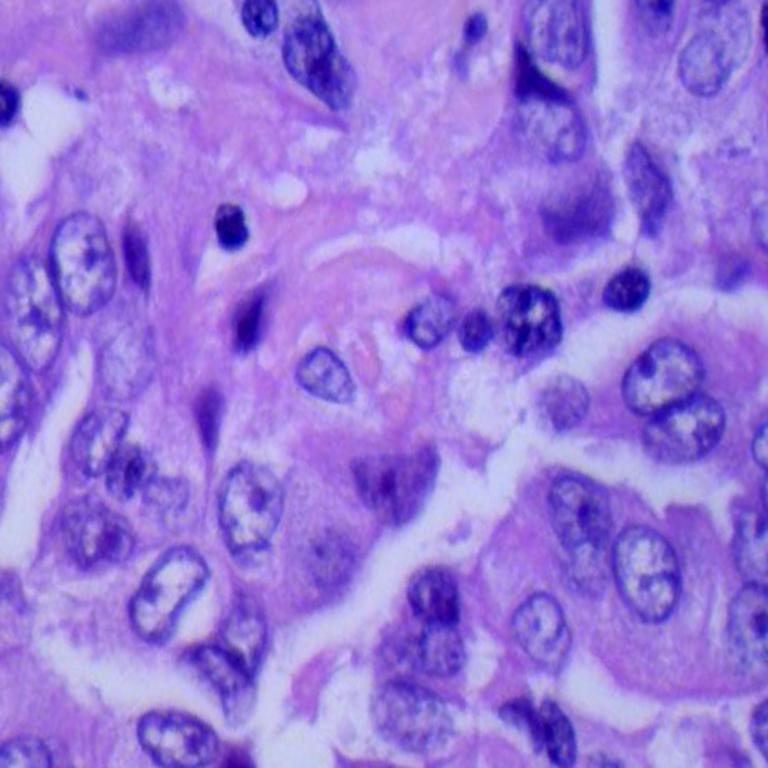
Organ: lung
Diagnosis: adenocarcinomas